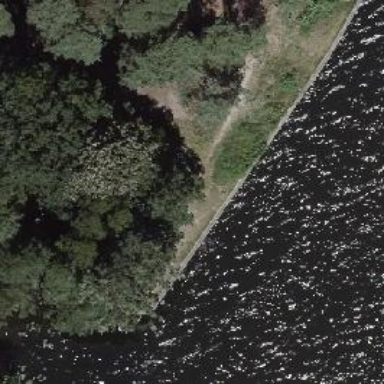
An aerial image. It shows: Path.